Interaction volume radius: 10 \u00c5
Interaction volume height: 30 \u00c5
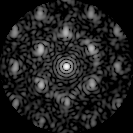
Disorder parameter: 0.497